Question: guys! I am write a simple program to send a message to a Game server(Counter-Strike), that message is used to query server information, it has a fixed format:
'''
0xff, 0xff, 0xff, 0xff, 0x54, 0x53, 0x6f, 0x75,
0x72, 0x63, 0x65, 0x20, 0x45, 0x6e, 0x67, 0x69,
0x6e, 0x65, 0x20, 0x51, 0x75, 0x65, 0x72, 0x79,
0x00
'''
My java program:
'''
import java.io.IOException;
import java.net.DatagramPacket;
import java.net.DatagramSocket;
import java.net.InetAddress;
public class Test {
private static DatagramSocket ds;
/**
* @param args
*/
public static void main(String[] args) {
try {
ds = new DatagramSocket(27022);
byte[] data;
// TSource Engine Query
char peer0_0[] = {
0xff, 0xff, 0xff, 0xff,
0x54, 0x53, 0x6f, 0x75,
0x72, 0x63, 0x65, 0x20,
0x45, 0x6e, 0x67, 0x69,
0x6e, 0x65, 0x20, 0x51,
0x75, 0x65, 0x72, 0x79, 0x00
};
data = new String(peer0_0).getBytes();
System.out.println("send: " + new String(data));
DatagramPacket dp = new DatagramPacket(data, 0, data.length, InetAddress.getByName("219.133.59.20"), 27021);
ds.send(dp);
byte[] rec = new byte[1024];
DatagramPacket dp2 = new DatagramPacket(rec, 1024);
ds.receive(dp2);
System.out.println("receive: " + new String(rec));
ds.close();
} catch (IOException e) {
e.printStackTrace();
if(ds != null) ds.close();
}
}
}
'''
but when I run it, I use wireshark to capture the packet, I got this :

, so what's problem? I am running java 6 on windows 7 Chinese edition.
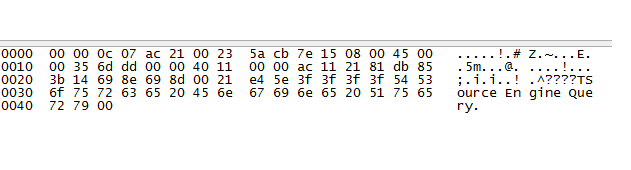
Answer: The conversion from 'char[]' to 'byte[]' via 'String' is not guaranteed to be lossless, since it involves charset conversions.
Try declaring 'peer0_0[]' as a 'byte' array and working with it directly.